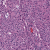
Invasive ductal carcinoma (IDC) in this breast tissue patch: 1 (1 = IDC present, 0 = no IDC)